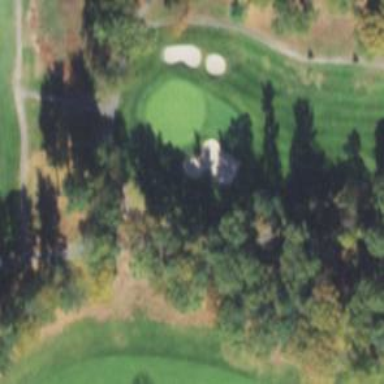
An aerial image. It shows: Pathway for golfing.